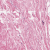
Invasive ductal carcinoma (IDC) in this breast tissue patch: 0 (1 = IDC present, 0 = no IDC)